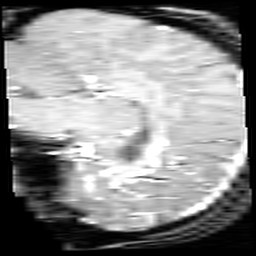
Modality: inplaneT1
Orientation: sagittal
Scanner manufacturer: ge
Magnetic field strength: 3 T
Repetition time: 0.2 s
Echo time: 0.0036 s